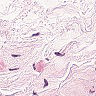
Metastatic tissue present: no